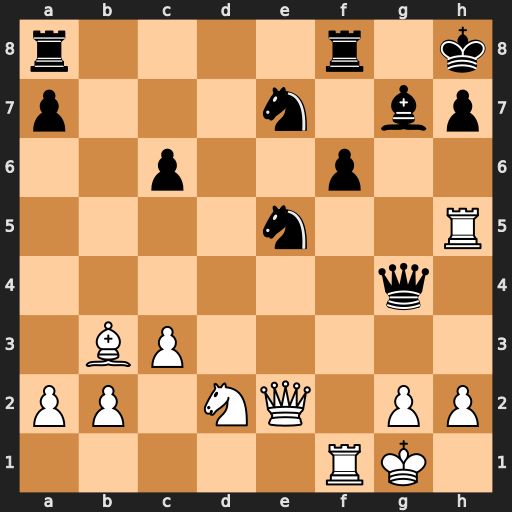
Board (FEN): r4r1k/p3n1bp/2p2p2/4n2R/6q1/1BP5/PP1NQ1PP/5RK1
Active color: w
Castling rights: -
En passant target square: -
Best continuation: Rxe5 Qxe2 Rxe2